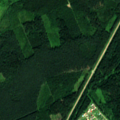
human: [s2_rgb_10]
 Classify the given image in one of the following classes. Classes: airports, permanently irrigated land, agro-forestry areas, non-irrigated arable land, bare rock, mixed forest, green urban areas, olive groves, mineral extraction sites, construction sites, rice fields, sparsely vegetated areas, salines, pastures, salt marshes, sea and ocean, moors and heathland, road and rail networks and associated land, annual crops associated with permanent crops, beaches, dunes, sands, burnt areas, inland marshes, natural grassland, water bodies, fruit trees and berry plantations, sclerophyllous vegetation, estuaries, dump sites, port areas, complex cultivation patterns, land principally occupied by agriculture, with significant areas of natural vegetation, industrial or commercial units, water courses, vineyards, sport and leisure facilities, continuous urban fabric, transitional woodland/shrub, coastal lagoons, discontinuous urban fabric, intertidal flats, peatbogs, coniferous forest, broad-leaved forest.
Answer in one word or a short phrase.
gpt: discontinuous urban fabric, coniferous forest, mixed forest